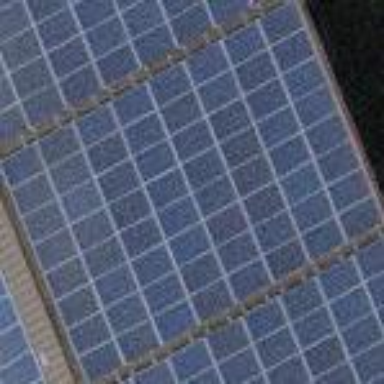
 consisting of solar photovoltaic panels."